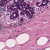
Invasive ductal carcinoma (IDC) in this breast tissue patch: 0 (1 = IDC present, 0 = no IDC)